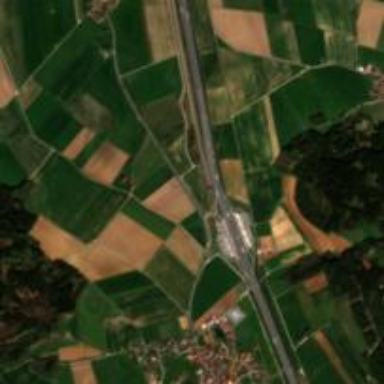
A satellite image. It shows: Motorway area.